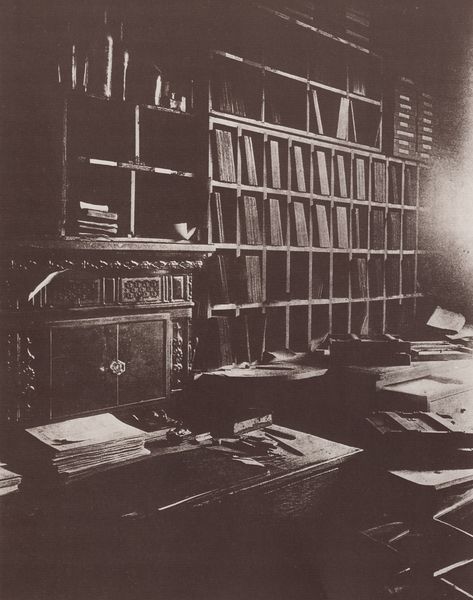
Titel: Interieurs, Atgets Werkstatt
Künstler: Jean Eugène Auguste Atget
Schlagwörter: schreibstube, archiv, dokumentarfotografie, bpro